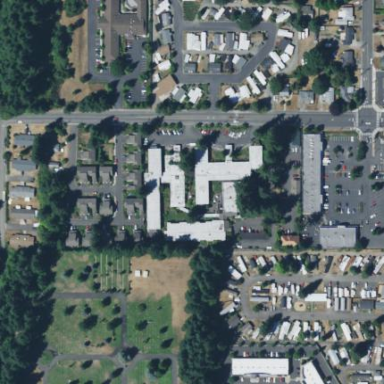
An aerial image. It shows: Retirement home building.